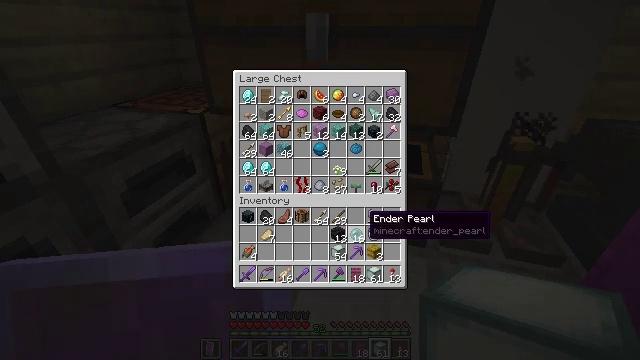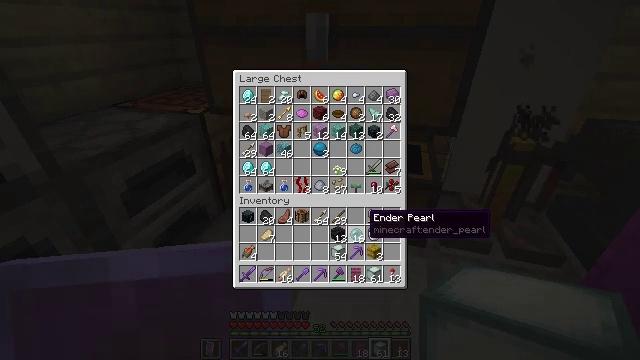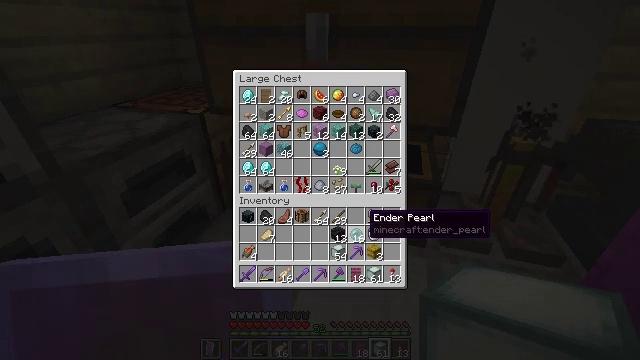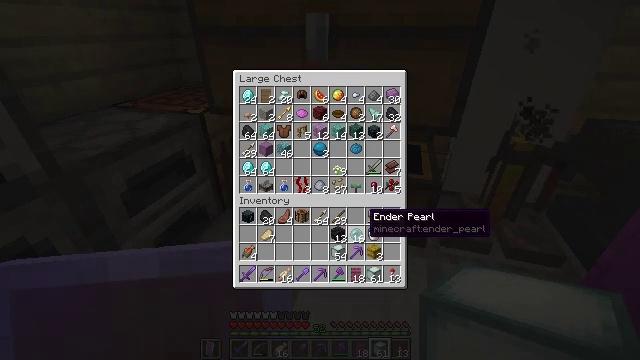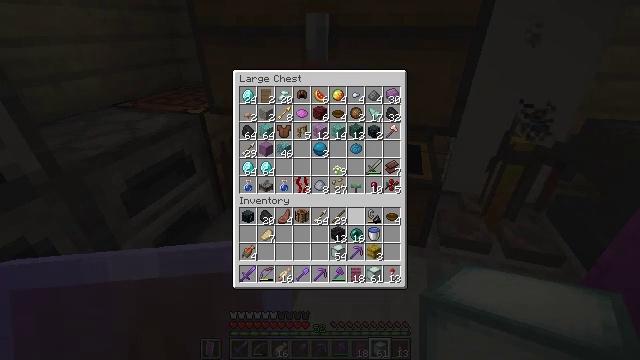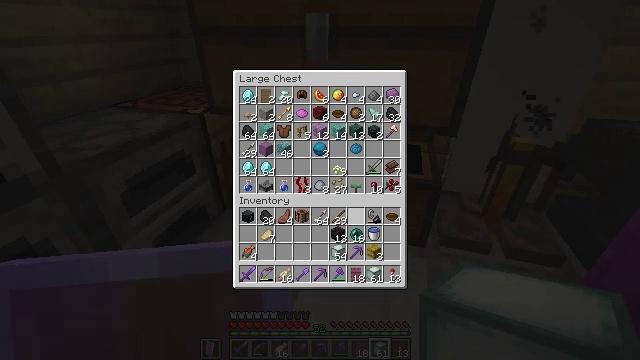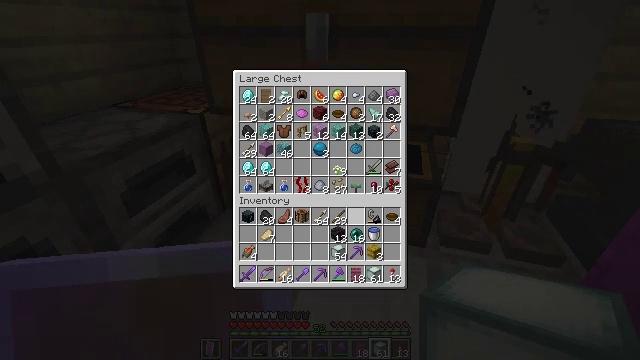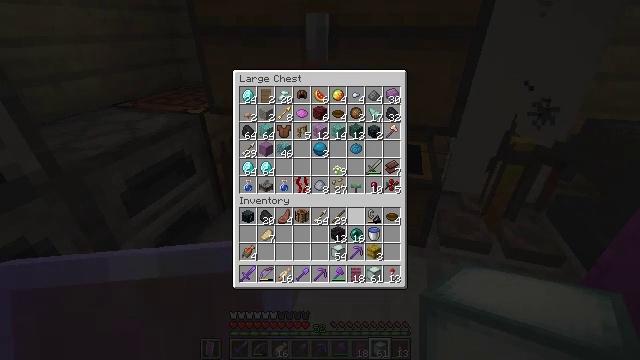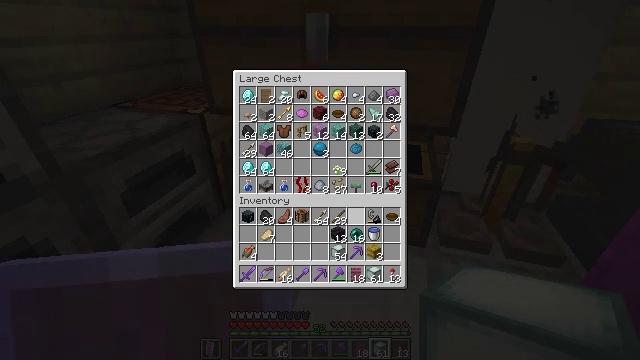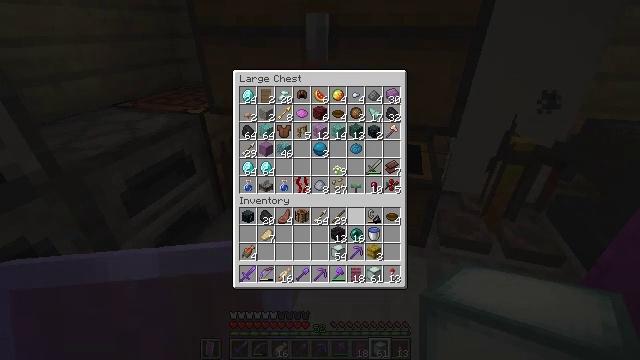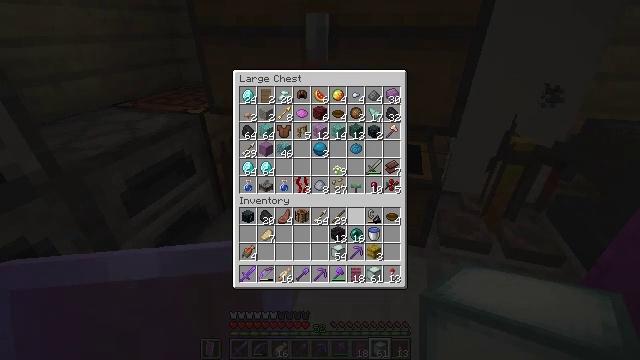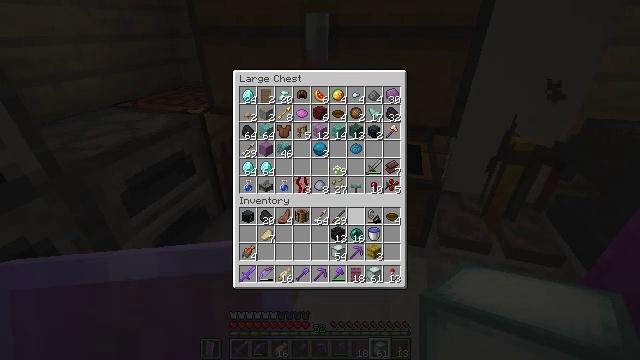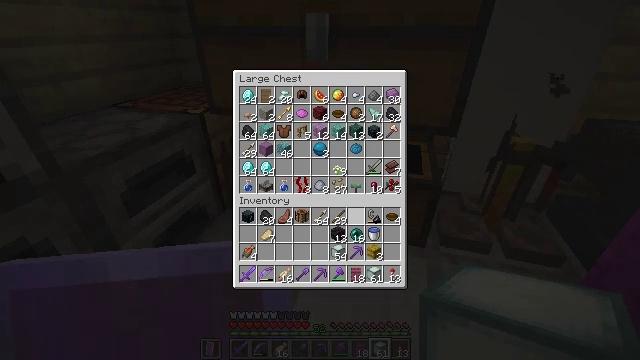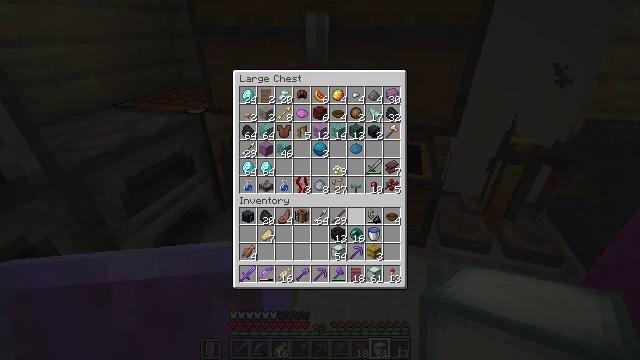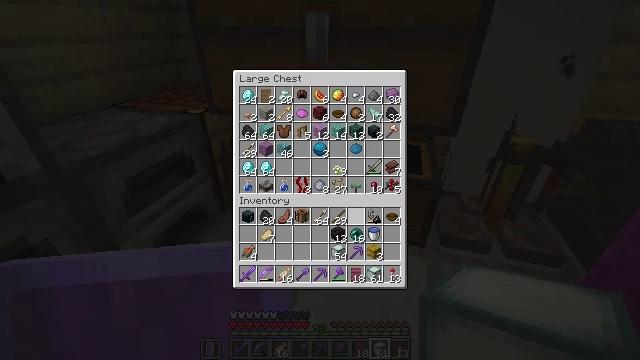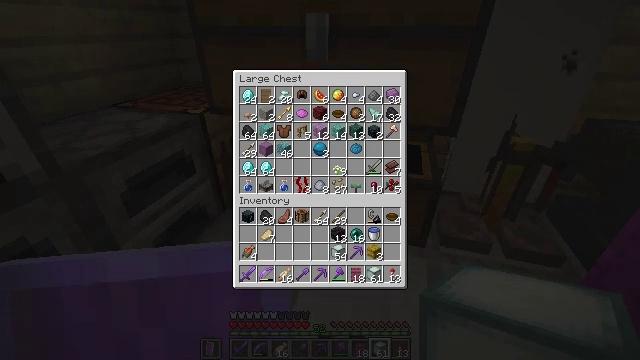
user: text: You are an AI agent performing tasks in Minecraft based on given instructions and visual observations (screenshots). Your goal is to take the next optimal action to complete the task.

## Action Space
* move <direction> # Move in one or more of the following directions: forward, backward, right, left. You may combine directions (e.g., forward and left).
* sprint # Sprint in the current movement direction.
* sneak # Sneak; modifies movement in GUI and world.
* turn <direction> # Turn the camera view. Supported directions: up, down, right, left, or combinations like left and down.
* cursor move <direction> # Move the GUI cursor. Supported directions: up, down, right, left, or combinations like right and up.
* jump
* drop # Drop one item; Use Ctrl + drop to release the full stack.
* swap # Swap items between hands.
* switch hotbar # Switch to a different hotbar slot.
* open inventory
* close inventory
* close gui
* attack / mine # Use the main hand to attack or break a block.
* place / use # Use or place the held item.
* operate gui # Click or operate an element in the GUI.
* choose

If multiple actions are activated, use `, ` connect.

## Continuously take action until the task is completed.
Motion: motion action
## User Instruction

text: Craft a sea lantern.
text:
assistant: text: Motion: no_op
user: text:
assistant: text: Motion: no_op
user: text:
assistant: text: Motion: no_op
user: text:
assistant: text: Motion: no_op
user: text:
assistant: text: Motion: no_op
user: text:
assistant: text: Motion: no_op
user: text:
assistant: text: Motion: no_op
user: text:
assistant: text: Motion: no_op
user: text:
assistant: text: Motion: no_op
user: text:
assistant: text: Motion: no_op
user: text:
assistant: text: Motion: no_op
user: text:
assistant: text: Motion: no_op
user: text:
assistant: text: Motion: no_op
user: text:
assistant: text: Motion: no_op
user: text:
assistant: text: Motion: turn left and up
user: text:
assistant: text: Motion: turn left and up
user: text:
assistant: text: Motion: turn left and up
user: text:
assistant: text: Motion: turn up
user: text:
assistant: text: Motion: turn up
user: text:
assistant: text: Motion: sneak
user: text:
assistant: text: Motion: sneak
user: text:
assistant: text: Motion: sneak, turn up
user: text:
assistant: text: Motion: sneak
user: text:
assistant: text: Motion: sneak
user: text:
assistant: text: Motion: sneak
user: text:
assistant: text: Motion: sneak
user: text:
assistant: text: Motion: sneak
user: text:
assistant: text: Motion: sneak
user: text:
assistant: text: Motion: sneak
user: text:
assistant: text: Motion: sneak